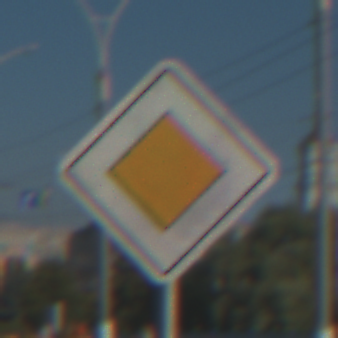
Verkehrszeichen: Vorfahrtsstrasse
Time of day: MorningAfternoon
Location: Outdoor (Urban)
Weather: Clear
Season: NotSpecified
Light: Natural